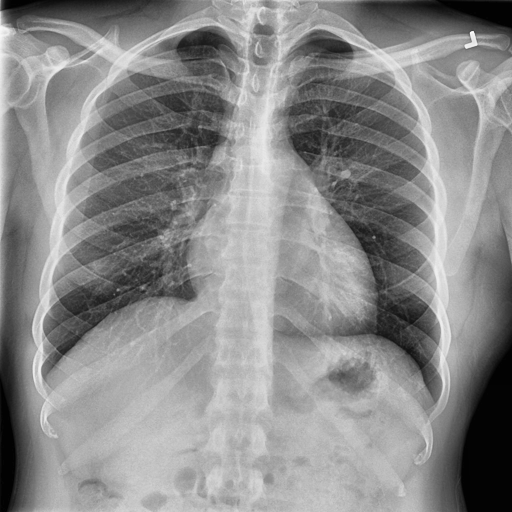
Finding: NORMAL